Current action and preconditions to check: trajectory_clear

Your task: For each precondition in the list above, predict whether it will hold at this action.

Consider the current scene as observed from the mobile robot's camera, and analyze the predicted future states of all dynamic agents (e.g., people, animals, vehicles, or any moving entities) within the NEXT SECOND.

IMPORTANT: Only answer "very likely" if you are absolutely certain—based on strong, clear evidence—that a dynamic agent will violate the precondition in the predicted future state. Do NOT answer "very likely" for unlikely, ambiguous, or low-probability risks.

Ask yourself for each precondition: Is there a high probability, with clear and convincing evidence, that the predicted future states of any dynamic agent will interfere with the predicted future state of the currently executing action within the NEXT SECOND, causing that precondition to fail?

Assess the risk level based on these predictions. Use "likely" or "very likely" if motions create a clear risk of interference.

Use "neutral" or "improbable" if agents are nearby but their predicted paths are clearly diverging or non-conflicting.

Failure Risk Categories: "very improbable", "improbable", "neutral", "likely", "very likely"

Answer Format: Output ONLY the probability_of_failure value from these categories: "very improbable", "improbable", "neutral", "likely", "very likely"

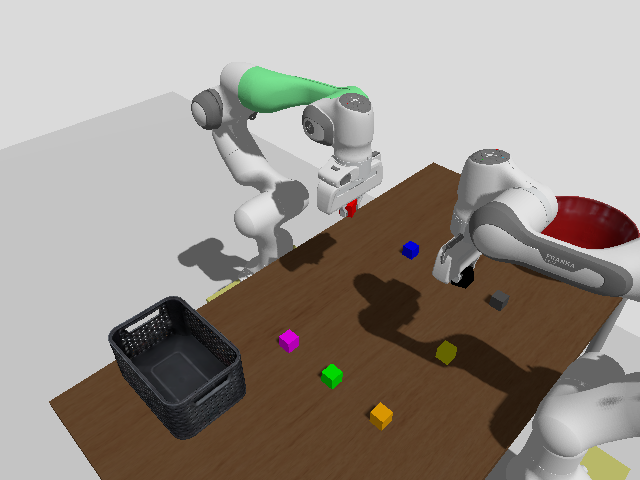

Answer: very improbable